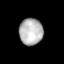
Tissue: lung
Cell type: Epithelial cells
Senescence score: 0.5761
Nuclear area (px): 618
Mean DAPI intensity: 181.66